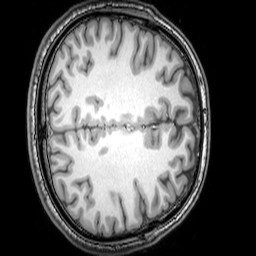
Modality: T1w
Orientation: axial
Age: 25
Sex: male
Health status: healthy
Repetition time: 0.081 s
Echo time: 0.037 s